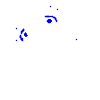
Particle: electron